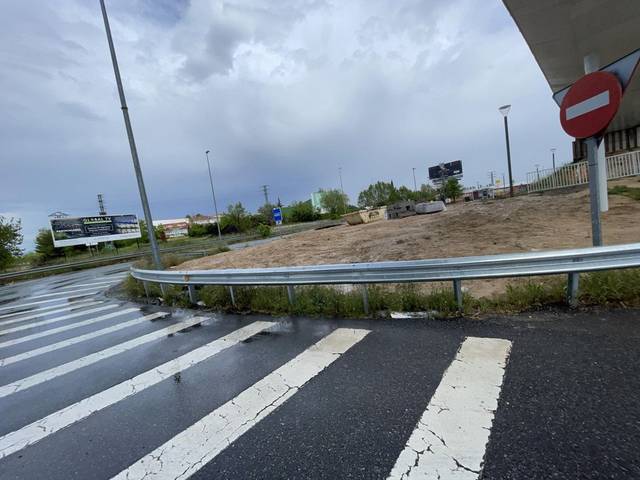
Region: Spain
Coordinates: 40.455, -3.88